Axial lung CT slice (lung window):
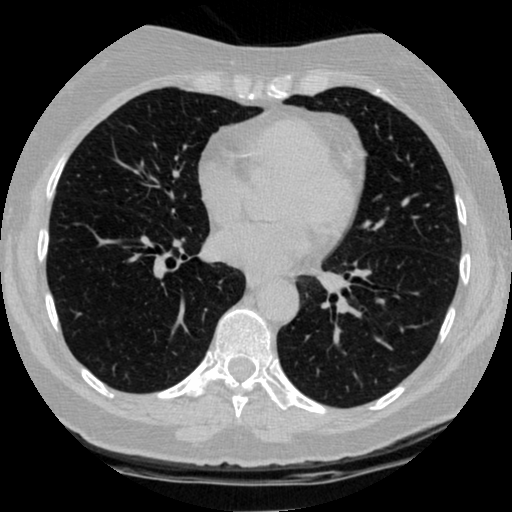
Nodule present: no